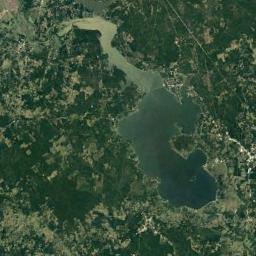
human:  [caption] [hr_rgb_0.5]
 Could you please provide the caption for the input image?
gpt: There are many trees around the lake .

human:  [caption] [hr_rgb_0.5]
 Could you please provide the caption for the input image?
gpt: There are two lakes in the picture .

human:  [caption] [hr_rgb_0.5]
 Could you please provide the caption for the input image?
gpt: The lake is surrounded by some groves of trees and the water is green .

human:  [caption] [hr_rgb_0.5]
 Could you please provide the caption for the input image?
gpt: An irregularly shaped pale blue lake surrounded by forest .

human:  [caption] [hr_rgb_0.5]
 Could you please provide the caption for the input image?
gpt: There are green land around the lake .